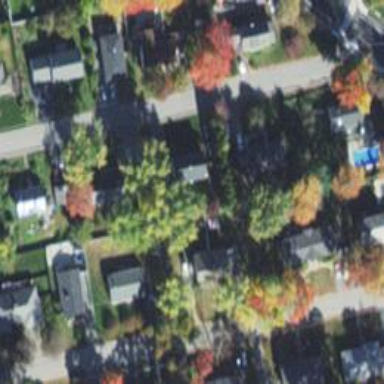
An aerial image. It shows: Driveway.